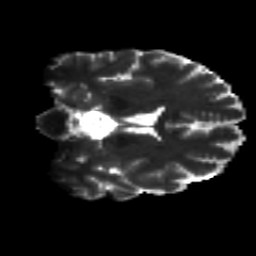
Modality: T2w
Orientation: coronal
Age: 26
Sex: male
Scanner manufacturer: siemens
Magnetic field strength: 3 T
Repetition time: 8.8 s
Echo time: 0.085 s